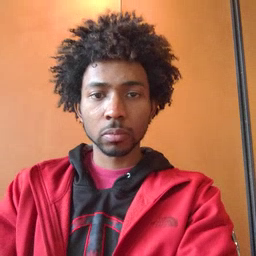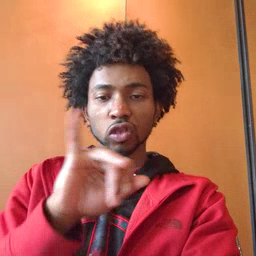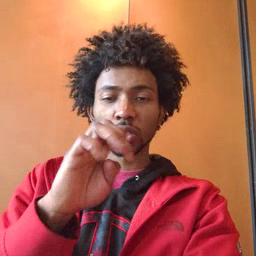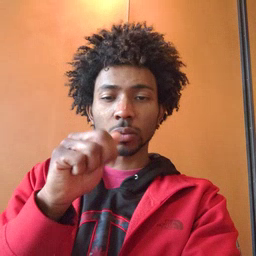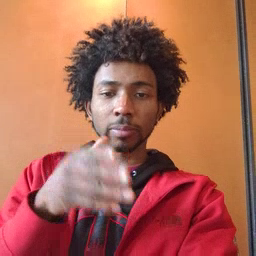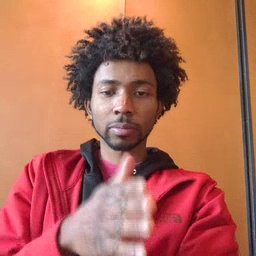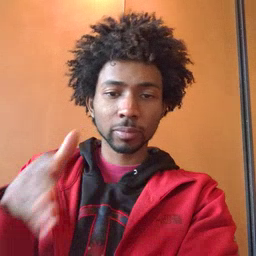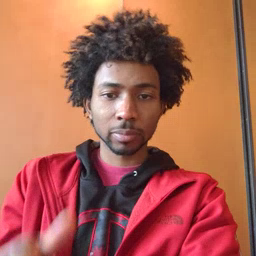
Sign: jeans